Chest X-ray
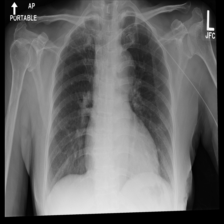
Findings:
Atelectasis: negative
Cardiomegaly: negative
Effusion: negative
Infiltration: negative
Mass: negative
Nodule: negative
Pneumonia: negative
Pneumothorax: negative
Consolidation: negative
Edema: negative
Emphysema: negative
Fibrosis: negative
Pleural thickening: negative
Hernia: negative